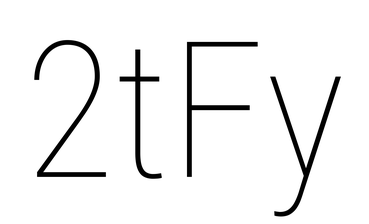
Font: Roboto_Condensed_Thin